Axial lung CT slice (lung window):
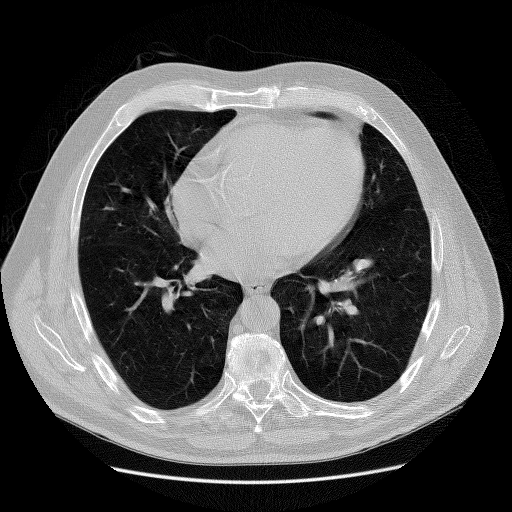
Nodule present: no